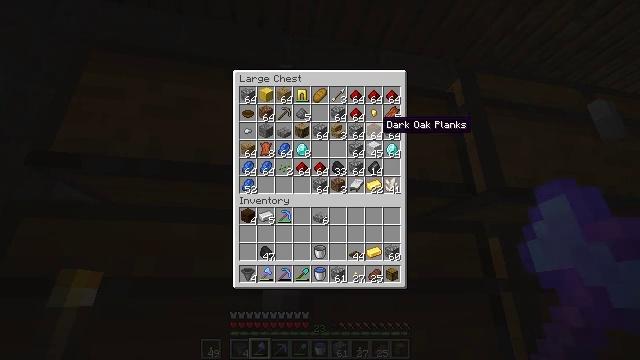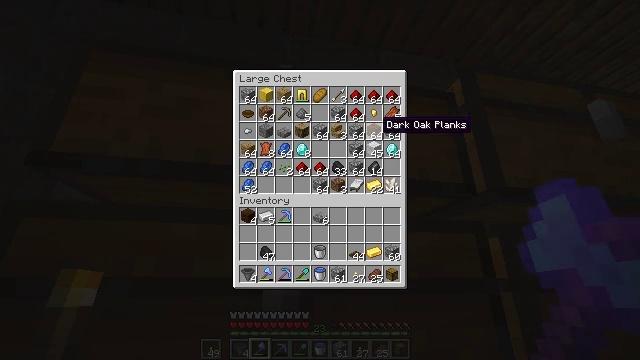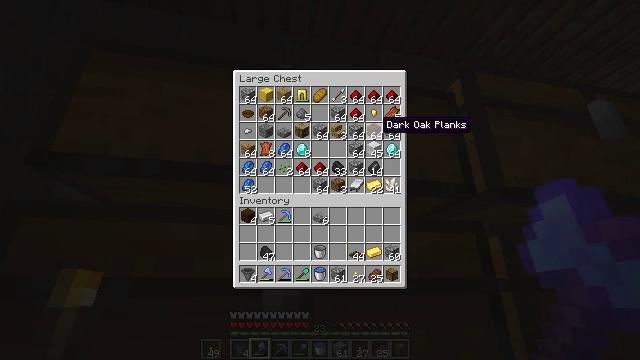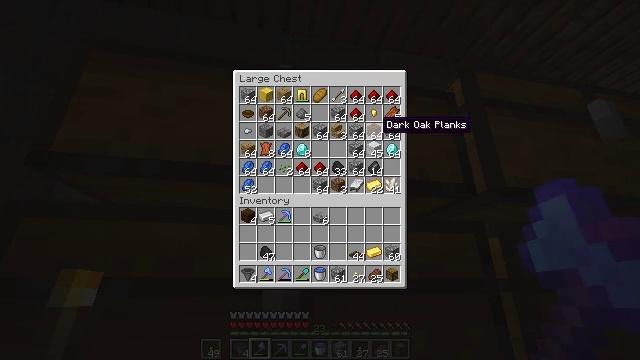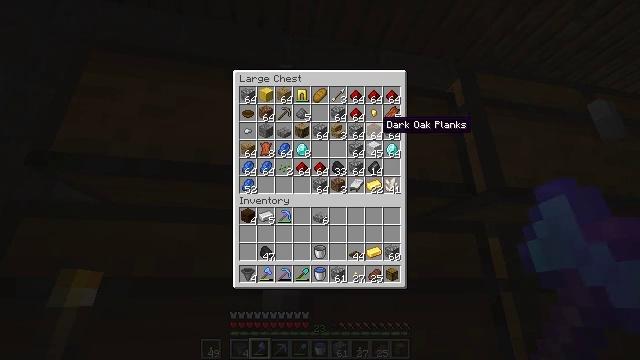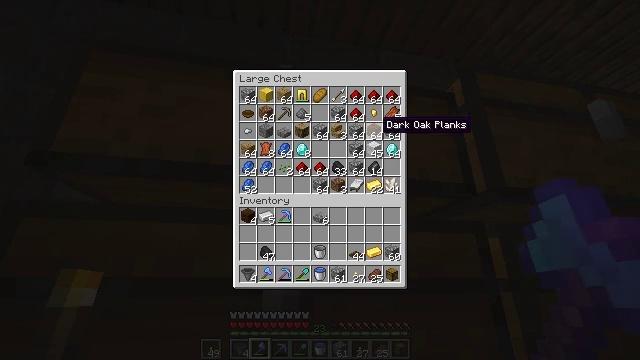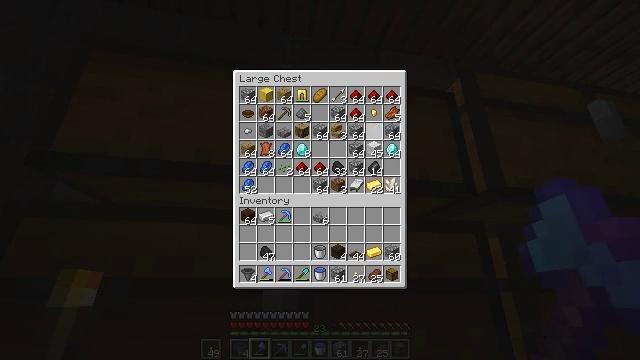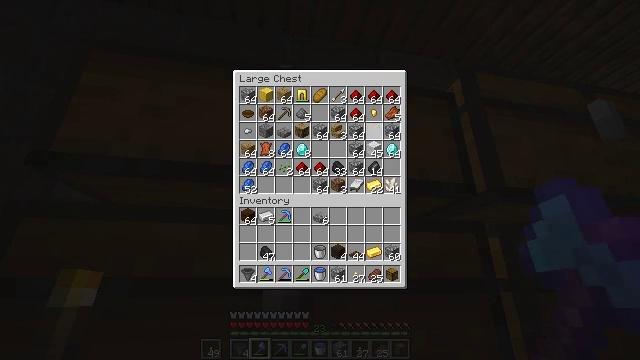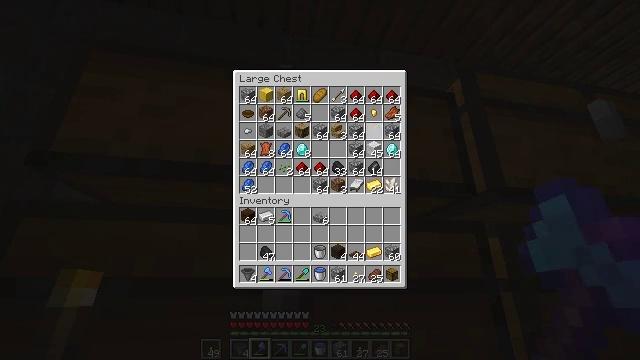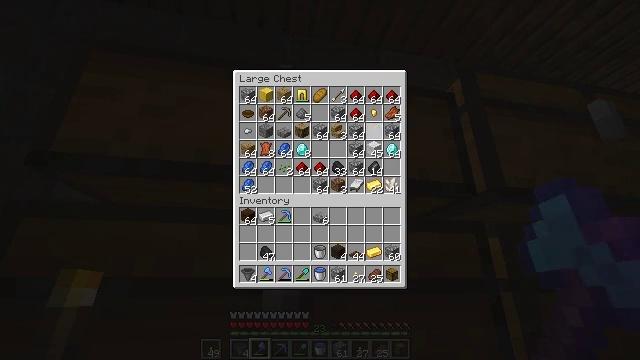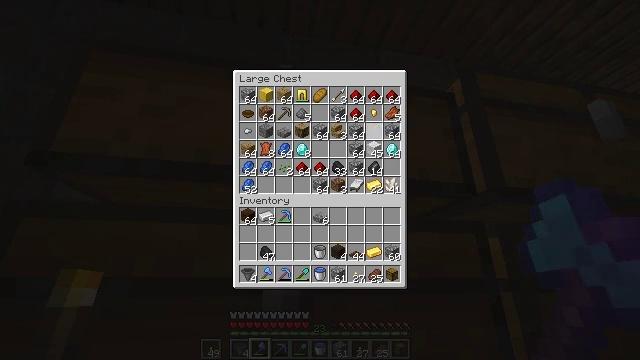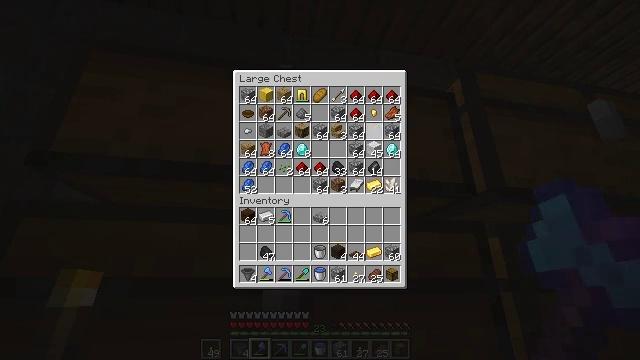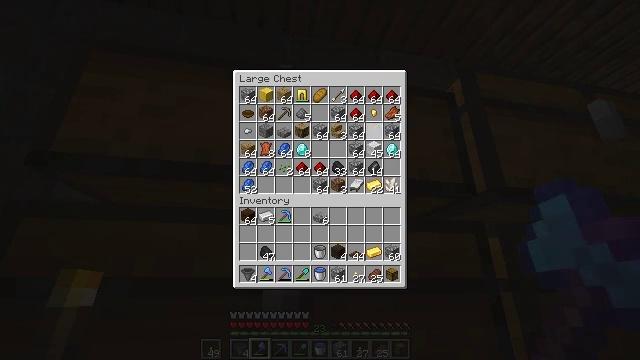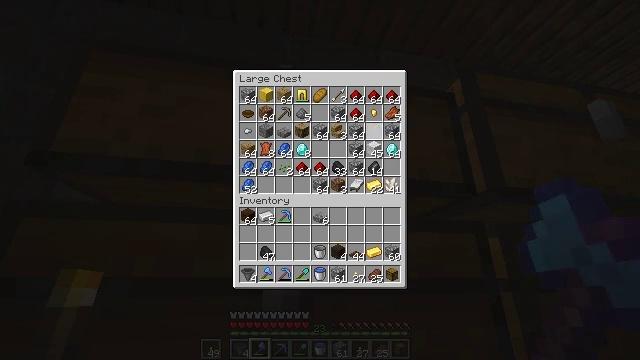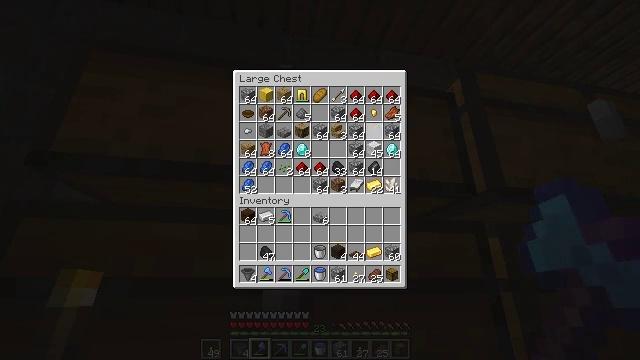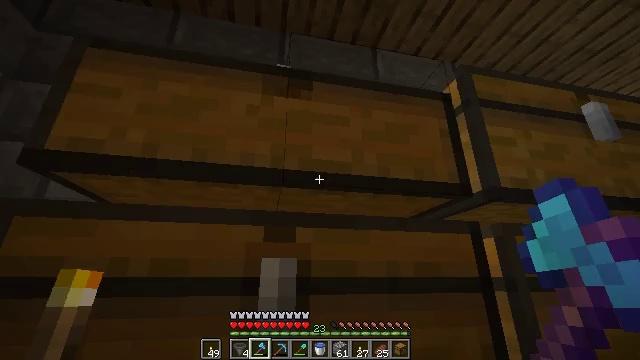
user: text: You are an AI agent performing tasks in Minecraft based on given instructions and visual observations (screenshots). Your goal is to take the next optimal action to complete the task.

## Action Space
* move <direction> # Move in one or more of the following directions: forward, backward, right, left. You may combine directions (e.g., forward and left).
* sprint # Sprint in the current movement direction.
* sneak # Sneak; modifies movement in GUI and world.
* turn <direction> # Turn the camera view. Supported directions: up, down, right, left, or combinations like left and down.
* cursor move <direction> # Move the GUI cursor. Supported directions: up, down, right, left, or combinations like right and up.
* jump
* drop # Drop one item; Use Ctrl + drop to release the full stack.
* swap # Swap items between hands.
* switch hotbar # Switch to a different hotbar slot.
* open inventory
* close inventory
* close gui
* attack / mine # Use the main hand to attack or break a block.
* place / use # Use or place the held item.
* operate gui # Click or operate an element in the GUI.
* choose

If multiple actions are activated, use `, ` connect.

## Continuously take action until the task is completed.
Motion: motion action
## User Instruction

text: Interact with the crafting table to get a dark oak trapdoor.
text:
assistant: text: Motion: no_op
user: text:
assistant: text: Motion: no_op
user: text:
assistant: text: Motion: sneak
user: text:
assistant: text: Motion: sneak
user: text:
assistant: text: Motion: sneak
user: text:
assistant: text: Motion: sneak, operate gui
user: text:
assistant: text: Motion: sneak, operate gui
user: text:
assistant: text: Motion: sneak
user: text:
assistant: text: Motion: sneak
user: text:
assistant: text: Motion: sneak
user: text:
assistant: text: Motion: sneak
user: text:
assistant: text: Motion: sneak
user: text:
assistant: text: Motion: sneak
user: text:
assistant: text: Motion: no_op
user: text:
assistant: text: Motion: no_op
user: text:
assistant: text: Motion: turn right and down, close gui
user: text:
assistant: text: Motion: turn right and down
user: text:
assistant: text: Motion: turn right and down
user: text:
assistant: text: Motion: turn right and down
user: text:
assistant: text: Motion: turn right and down
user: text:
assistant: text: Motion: move forward, turn right and down
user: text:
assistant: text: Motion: move forward, turn right
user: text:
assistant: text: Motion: move forward
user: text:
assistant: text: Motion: move forward, sprint, turn down
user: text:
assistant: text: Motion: move forward, sprint, turn left and down
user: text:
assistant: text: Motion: move forward, sprint, turn left and down
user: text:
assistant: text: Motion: move forward, sprint, turn left and down
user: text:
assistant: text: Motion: move forward, sprint, turn left and down
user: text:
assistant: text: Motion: move forward, sprint, turn left and down
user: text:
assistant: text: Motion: move forward, sprint, turn left